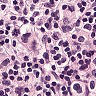
Metastatic tissue present: yes